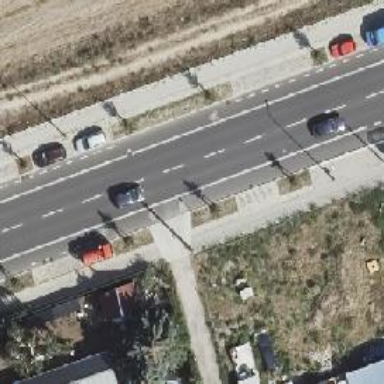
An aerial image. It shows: Service road with ground surface.